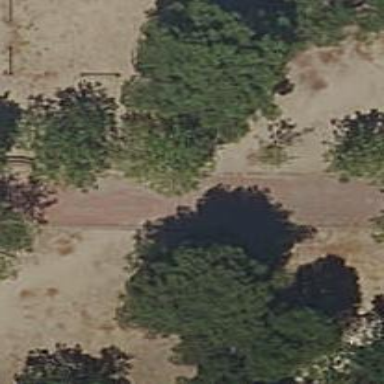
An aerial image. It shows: Concrete path.